Interaction volume radius: 5 \u00c5
Interaction volume height: 15 \u00c5
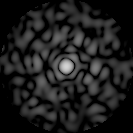
Disorder parameter: 0.8544